Field crop: maize
Growth stage: 2
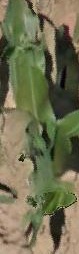
Species: maize